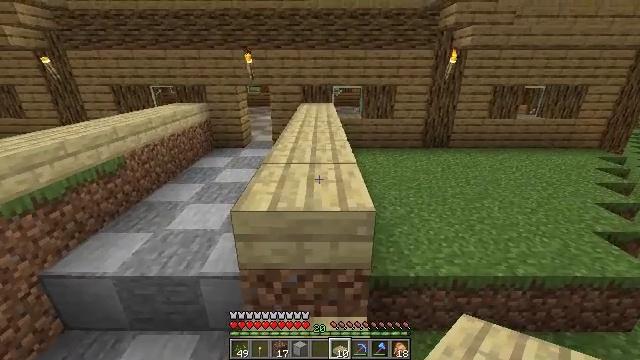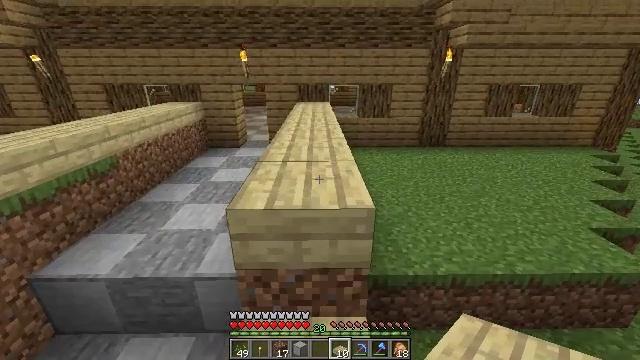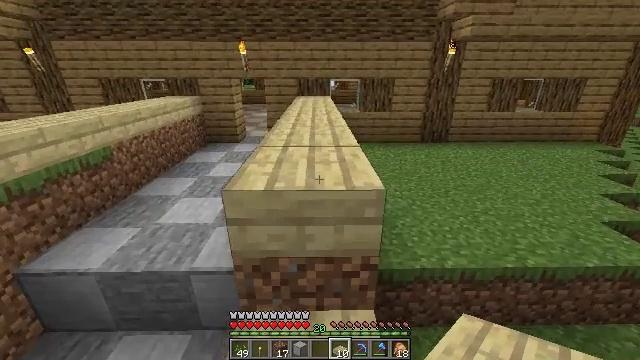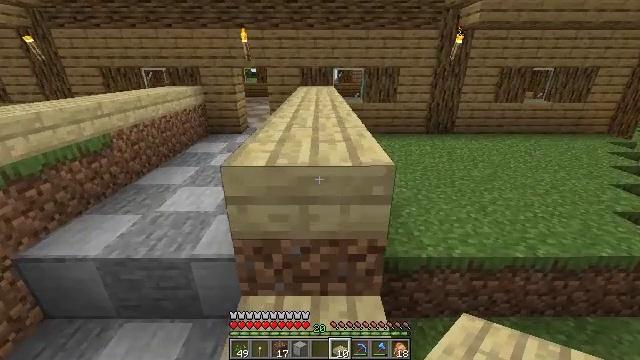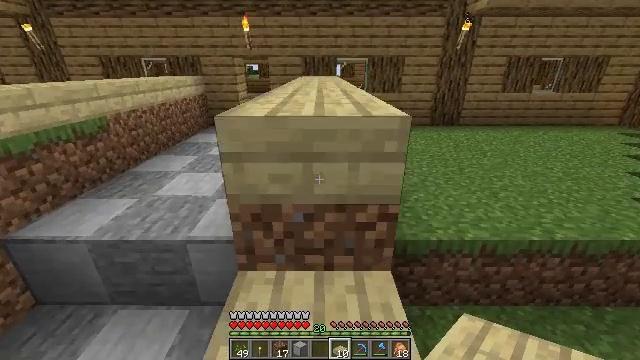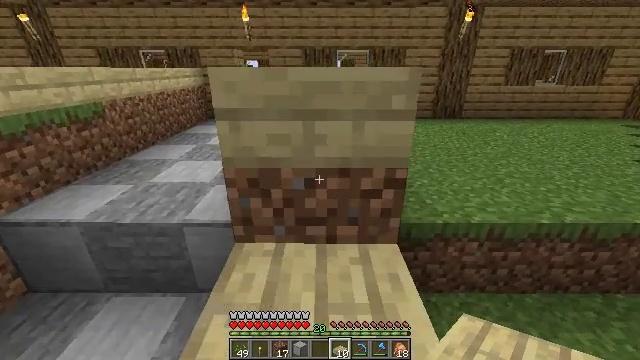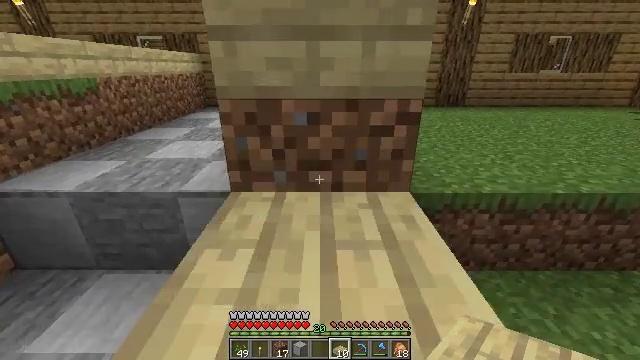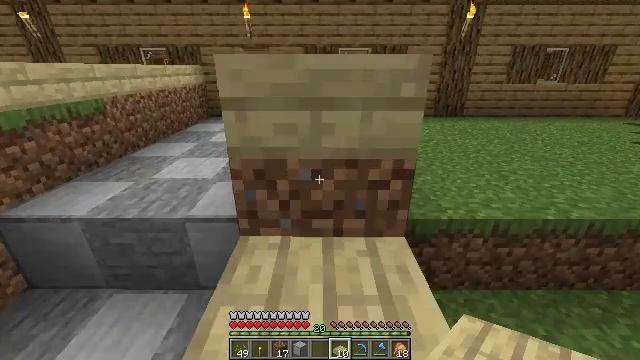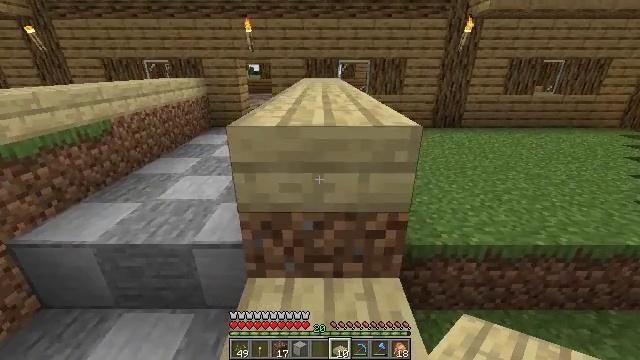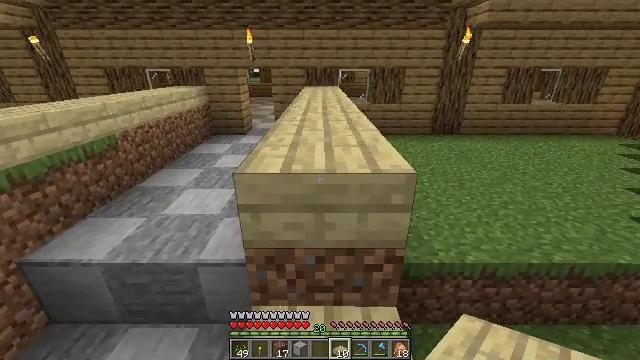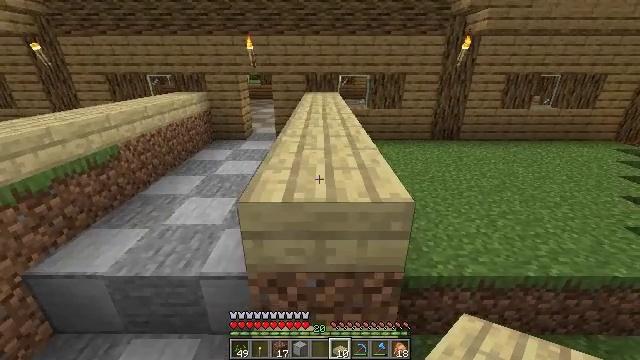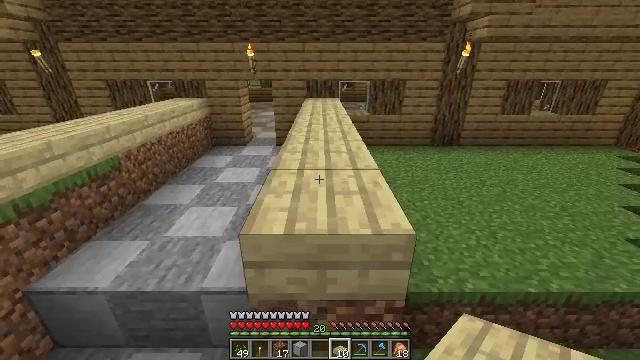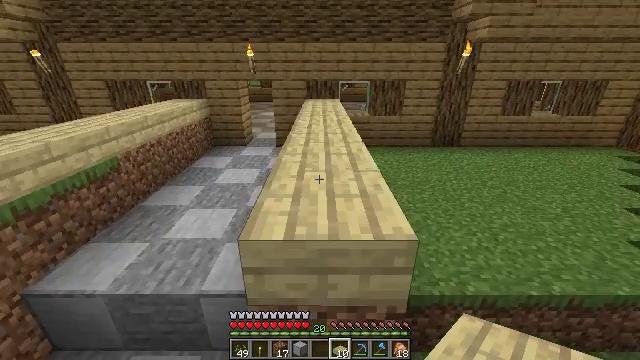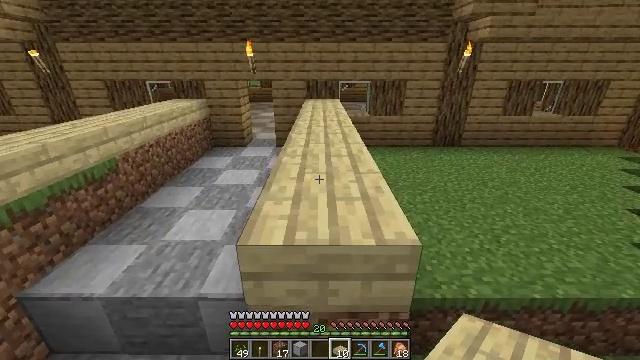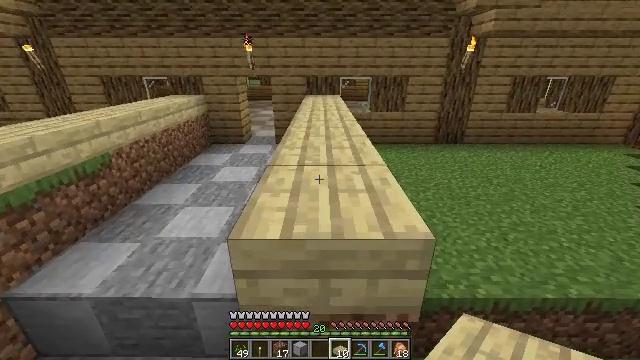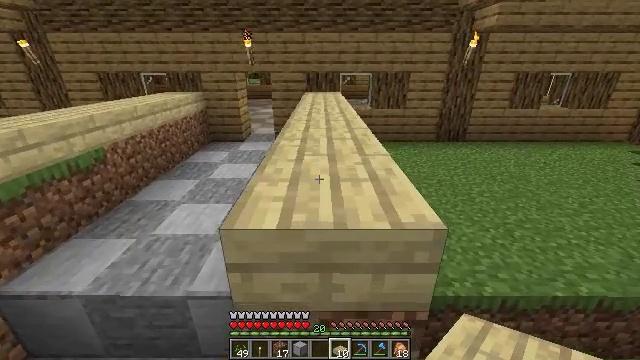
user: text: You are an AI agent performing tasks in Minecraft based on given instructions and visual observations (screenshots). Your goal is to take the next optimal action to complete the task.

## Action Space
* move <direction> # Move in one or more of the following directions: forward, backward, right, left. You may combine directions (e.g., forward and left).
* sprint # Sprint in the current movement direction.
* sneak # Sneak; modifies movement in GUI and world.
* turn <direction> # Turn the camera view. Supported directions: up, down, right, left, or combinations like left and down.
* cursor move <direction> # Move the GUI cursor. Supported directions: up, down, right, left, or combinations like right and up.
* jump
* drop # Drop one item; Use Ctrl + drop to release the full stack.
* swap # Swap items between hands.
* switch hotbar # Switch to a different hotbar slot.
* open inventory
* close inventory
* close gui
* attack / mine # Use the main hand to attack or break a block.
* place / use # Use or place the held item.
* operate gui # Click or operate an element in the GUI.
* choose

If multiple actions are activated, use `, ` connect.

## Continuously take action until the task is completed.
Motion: motion action
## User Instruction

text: craft item air
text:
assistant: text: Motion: no_op
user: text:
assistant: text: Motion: no_op
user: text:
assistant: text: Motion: move forward, turn down
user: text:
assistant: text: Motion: move forward, jump
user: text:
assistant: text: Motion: move forward, jump
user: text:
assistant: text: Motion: move forward, jump
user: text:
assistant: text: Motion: move forward, jump
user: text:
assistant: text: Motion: move forward, jump
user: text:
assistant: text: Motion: move forward, jump
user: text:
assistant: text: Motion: move forward, jump
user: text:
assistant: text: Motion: move forward, jump
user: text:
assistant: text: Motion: move forward, jump
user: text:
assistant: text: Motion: move forward, jump
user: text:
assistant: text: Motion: move forward, jump
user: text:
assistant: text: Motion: move forward, jump
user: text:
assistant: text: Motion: move forward, jump
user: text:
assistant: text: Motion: move forward, jump
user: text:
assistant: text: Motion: move forward, jump
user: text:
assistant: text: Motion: move forward, jump
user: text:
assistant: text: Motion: move forward, jump
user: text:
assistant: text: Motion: move forward, jump
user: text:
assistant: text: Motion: move forward, jump
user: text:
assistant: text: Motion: move forward, jump
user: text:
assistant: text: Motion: move forward, turn left and down, jump
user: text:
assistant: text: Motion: move forward, turn left and down
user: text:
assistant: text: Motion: turn left and down
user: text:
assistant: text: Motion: turn left
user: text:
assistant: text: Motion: turn left
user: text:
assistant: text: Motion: turn left
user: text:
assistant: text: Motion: turn left and up